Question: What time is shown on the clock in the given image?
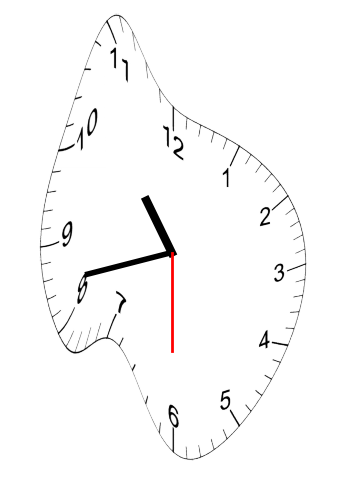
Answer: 10:42:30